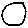
Label: circle